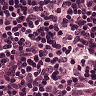
Metastatic tissue present: no